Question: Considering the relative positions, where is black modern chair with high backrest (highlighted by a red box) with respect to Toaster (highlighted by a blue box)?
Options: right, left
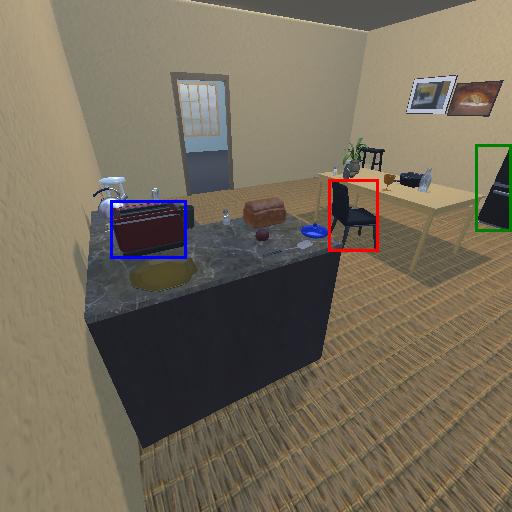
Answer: right